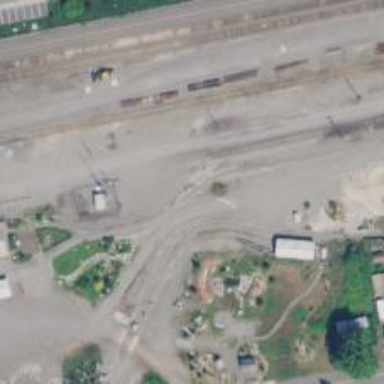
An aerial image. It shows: Miniature railway located in service yard.